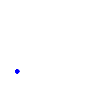
Particle: pion